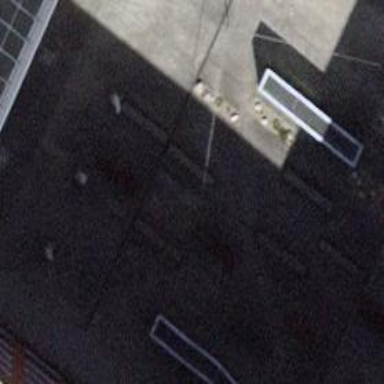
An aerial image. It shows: Bench.